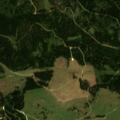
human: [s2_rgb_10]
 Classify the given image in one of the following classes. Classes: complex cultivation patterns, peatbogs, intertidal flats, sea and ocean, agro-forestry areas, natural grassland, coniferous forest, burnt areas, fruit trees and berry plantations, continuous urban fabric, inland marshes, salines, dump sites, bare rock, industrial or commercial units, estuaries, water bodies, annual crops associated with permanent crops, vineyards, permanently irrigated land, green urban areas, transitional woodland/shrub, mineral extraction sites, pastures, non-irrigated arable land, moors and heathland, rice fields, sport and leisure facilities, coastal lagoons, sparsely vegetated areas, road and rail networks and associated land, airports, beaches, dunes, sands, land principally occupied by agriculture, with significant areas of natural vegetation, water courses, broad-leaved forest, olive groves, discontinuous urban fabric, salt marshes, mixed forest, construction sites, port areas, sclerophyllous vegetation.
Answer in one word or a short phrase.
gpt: pastures, coniferous forest, natural grassland